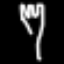
Label: fork